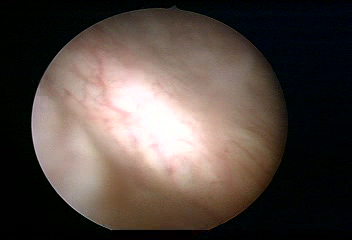
Modality: WLC
Class: Normal mucosa
Bladder cancer association: No